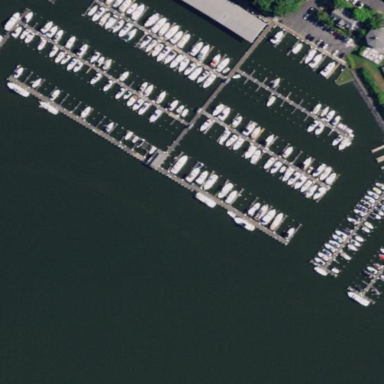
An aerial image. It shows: Man-made pier.